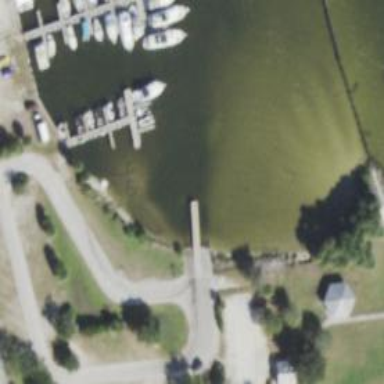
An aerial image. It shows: Boatyard located near waterway.